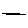
Label: line